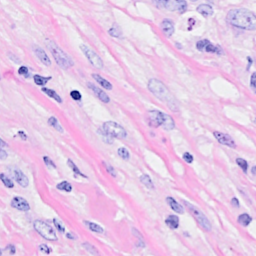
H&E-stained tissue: Breast